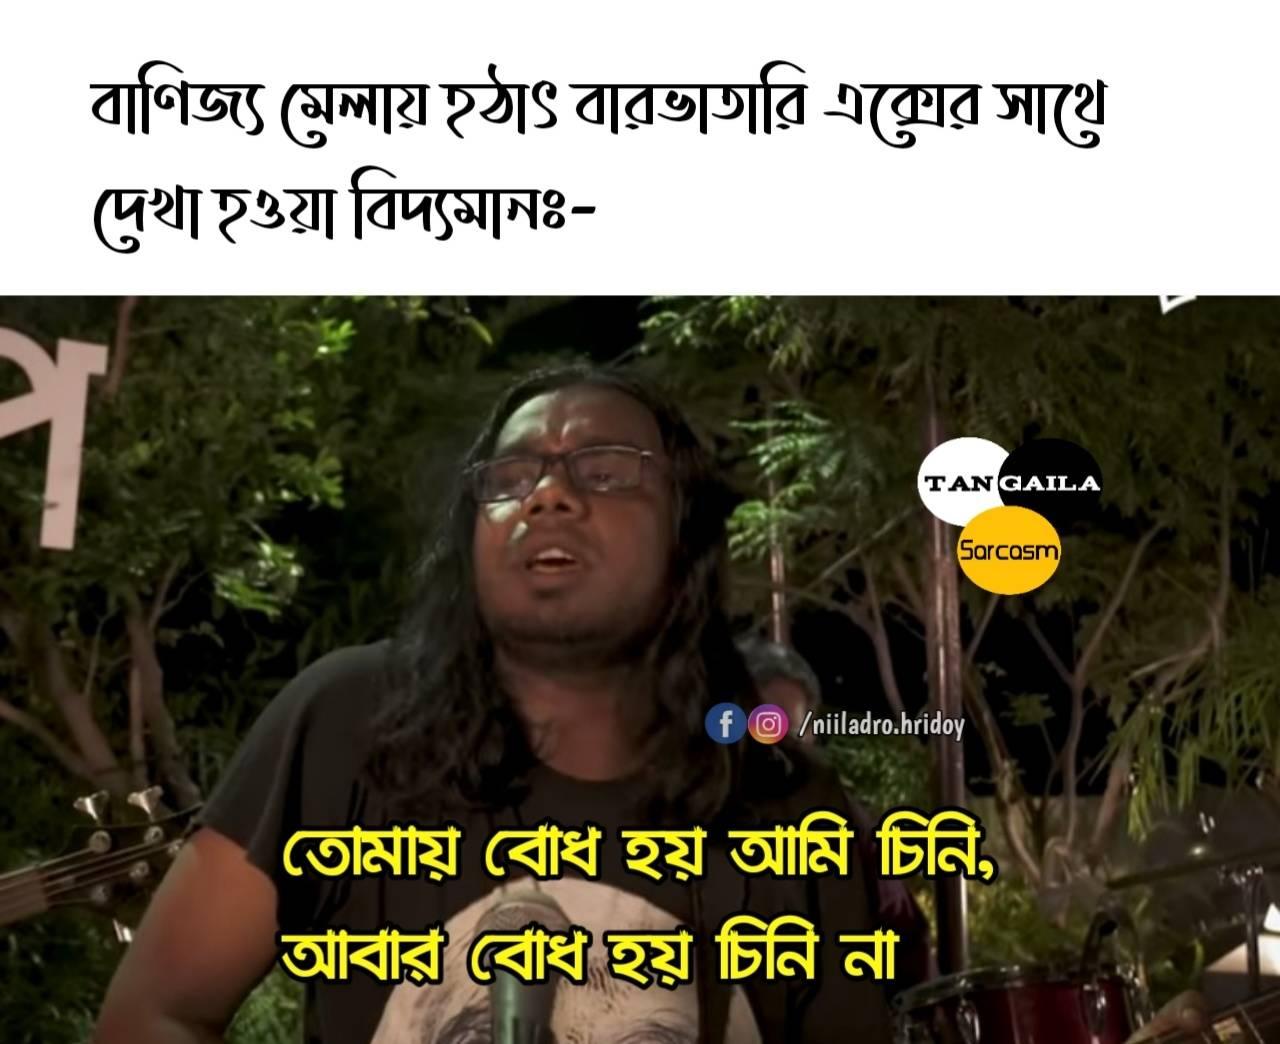
Caption: বানিজ্য মেলায় হঠাত বারভাতারি এক্সের সাথে দেখা হওয়া বিদ্যমানঃ-   তোমায় বোধ হয় আমি চিনি, আবার বোধ হয় চিনি না
Label: hate